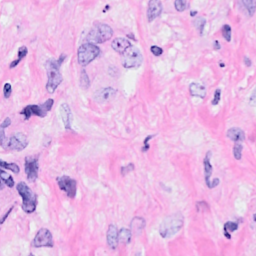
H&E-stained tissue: Breast